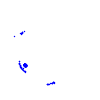
Particle: pion